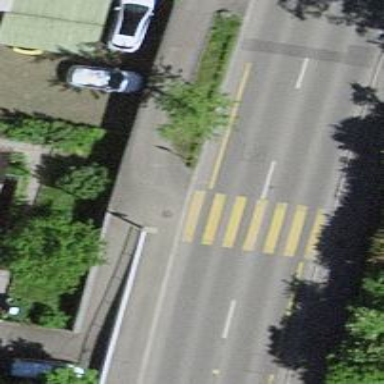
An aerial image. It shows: Uncontrolled zebra crossing on the road.